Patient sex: M
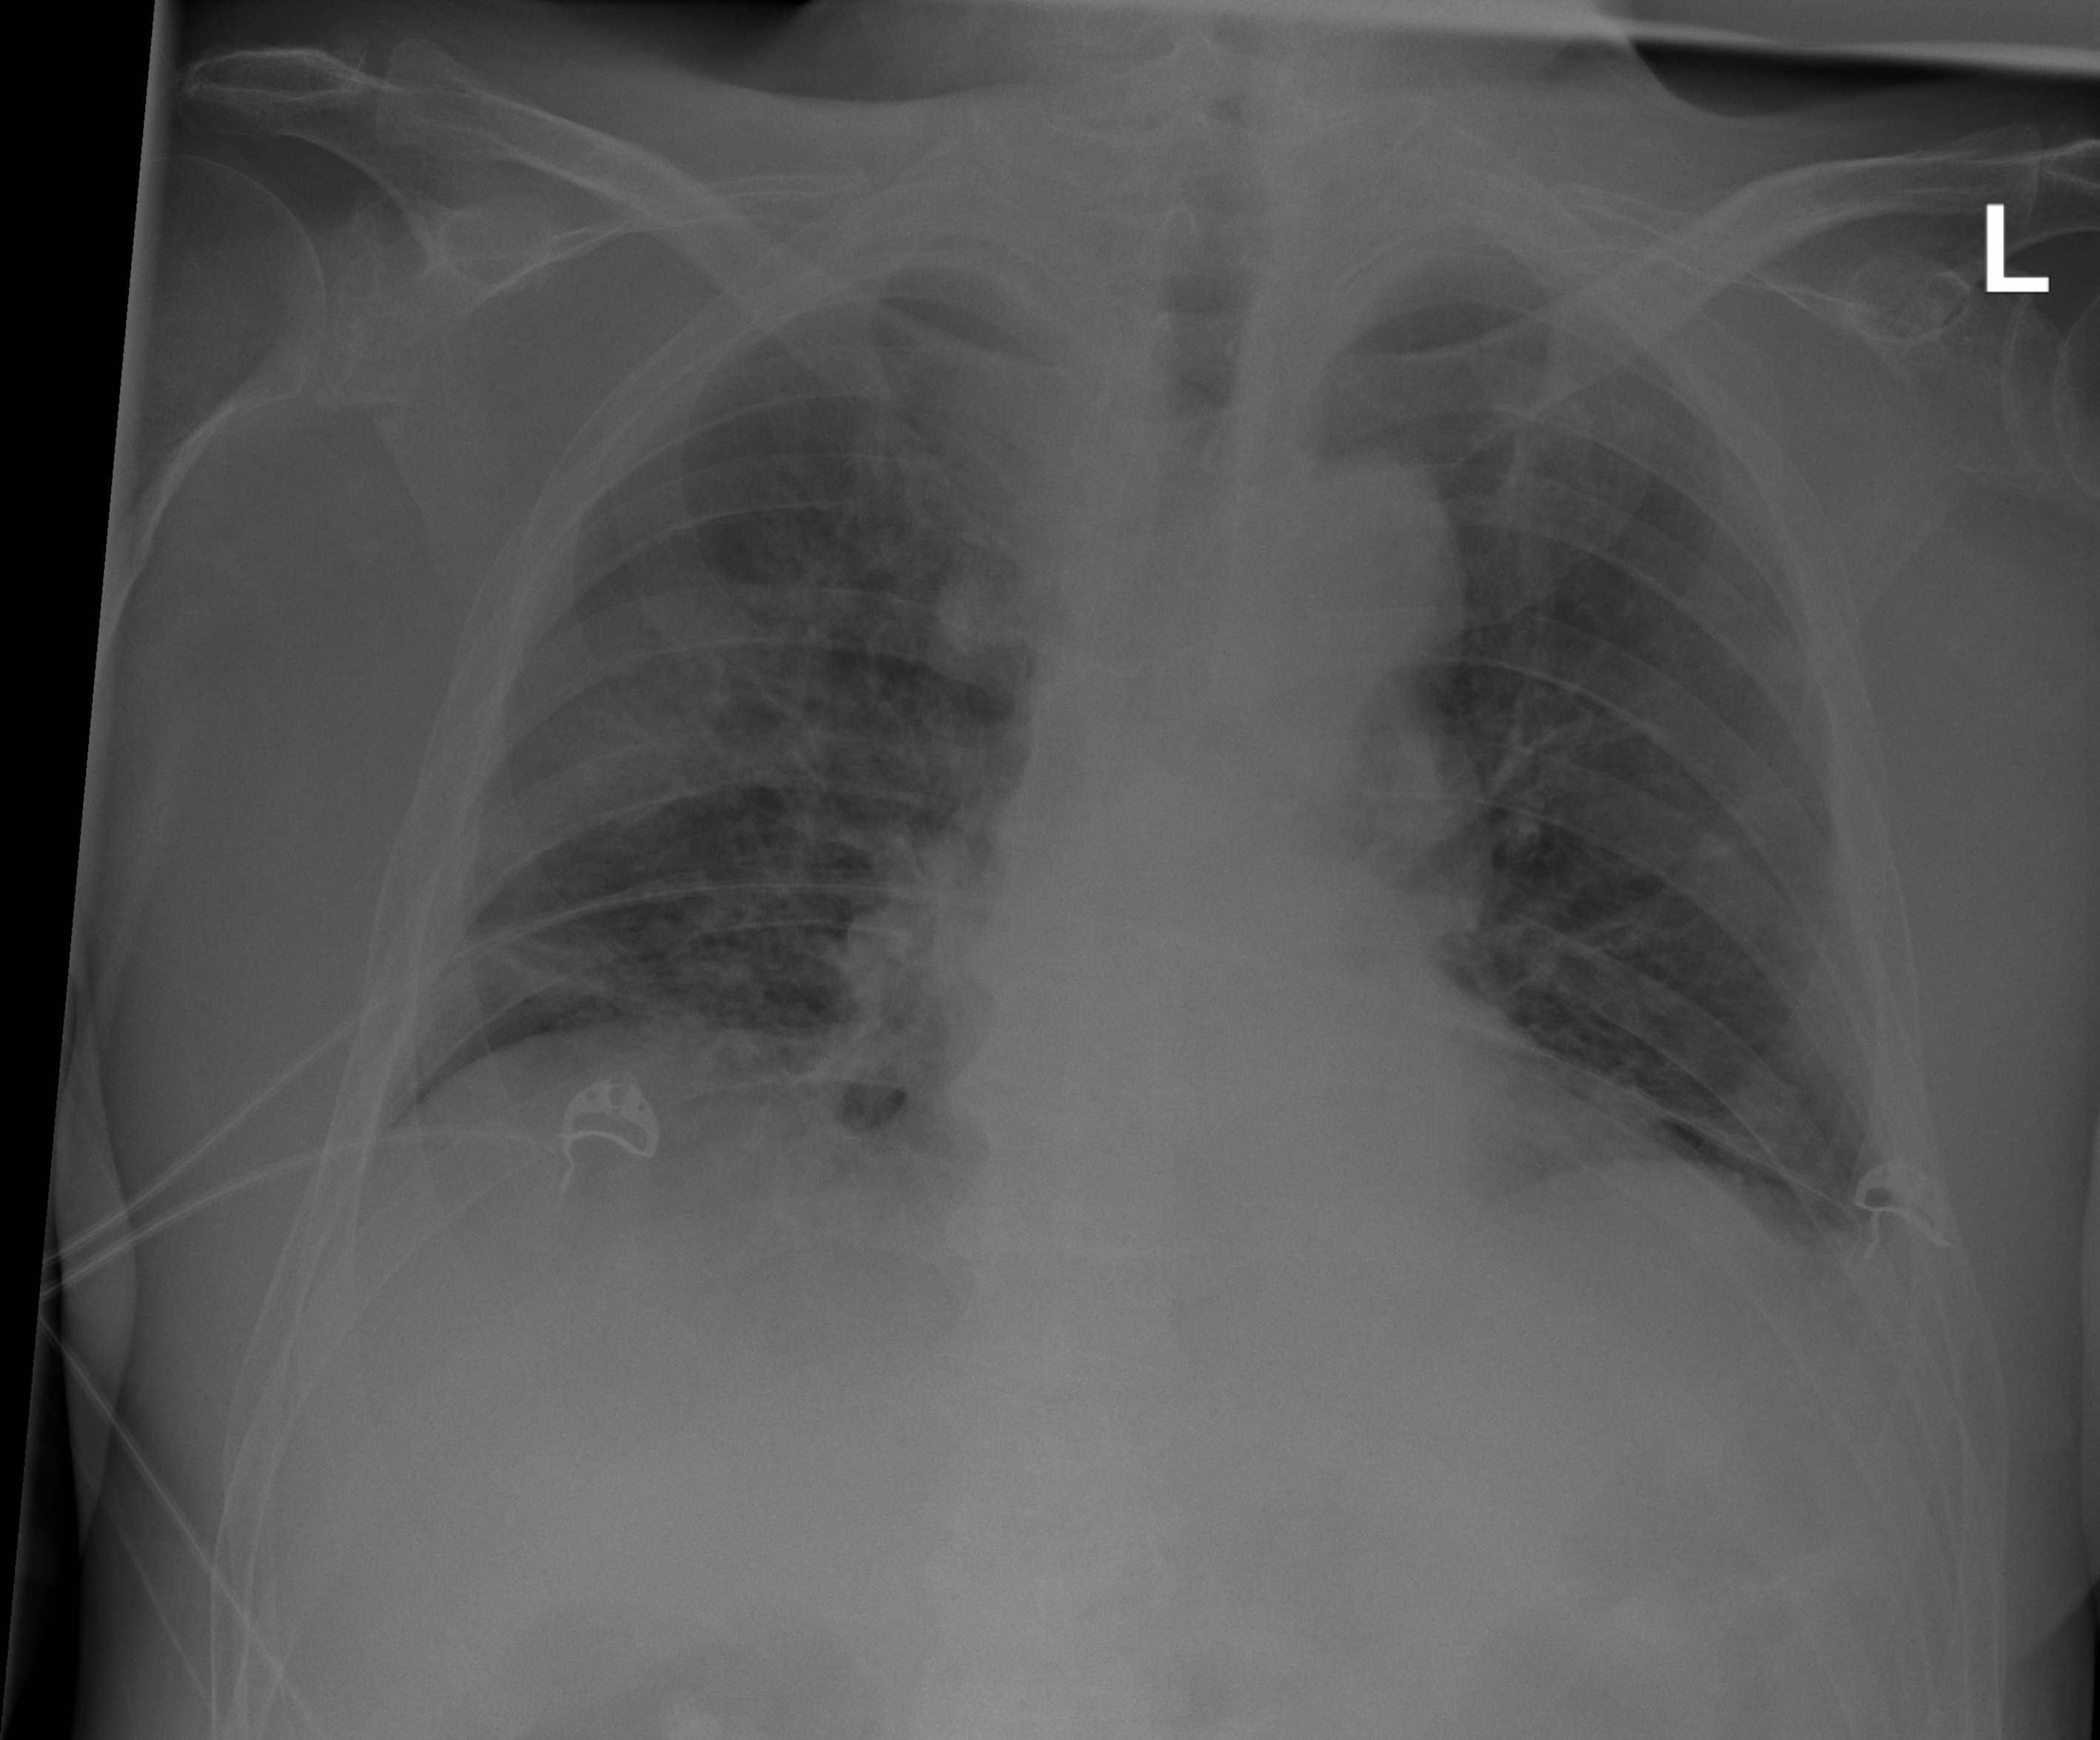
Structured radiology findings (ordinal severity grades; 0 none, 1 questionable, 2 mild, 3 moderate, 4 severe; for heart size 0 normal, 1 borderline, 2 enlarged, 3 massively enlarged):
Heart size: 2
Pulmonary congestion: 2
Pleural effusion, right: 0
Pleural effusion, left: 2
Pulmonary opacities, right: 3
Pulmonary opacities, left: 2
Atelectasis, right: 2
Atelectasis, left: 2